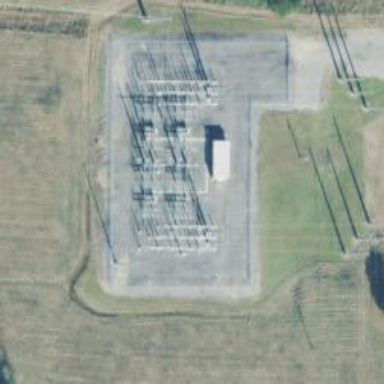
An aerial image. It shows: Switch used for power control.